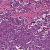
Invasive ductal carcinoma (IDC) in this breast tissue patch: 1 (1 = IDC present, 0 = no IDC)